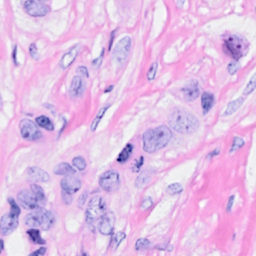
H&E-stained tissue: Breast